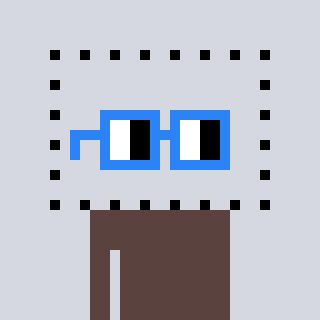
a pixel art character with square blue glasses, a void-shaped head and a darkbrown-colored body on a cool background